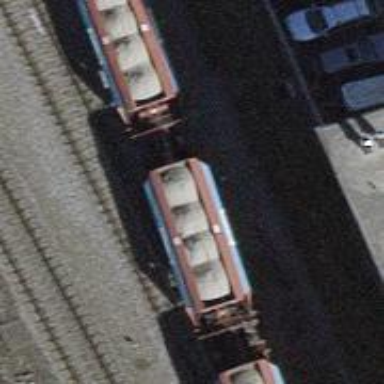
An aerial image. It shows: Rail siding with electrified tracks using contact line.